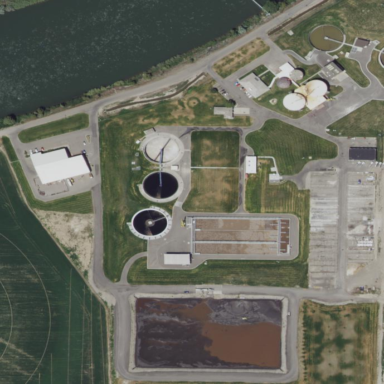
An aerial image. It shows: View of wastewater plant.